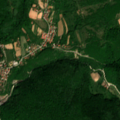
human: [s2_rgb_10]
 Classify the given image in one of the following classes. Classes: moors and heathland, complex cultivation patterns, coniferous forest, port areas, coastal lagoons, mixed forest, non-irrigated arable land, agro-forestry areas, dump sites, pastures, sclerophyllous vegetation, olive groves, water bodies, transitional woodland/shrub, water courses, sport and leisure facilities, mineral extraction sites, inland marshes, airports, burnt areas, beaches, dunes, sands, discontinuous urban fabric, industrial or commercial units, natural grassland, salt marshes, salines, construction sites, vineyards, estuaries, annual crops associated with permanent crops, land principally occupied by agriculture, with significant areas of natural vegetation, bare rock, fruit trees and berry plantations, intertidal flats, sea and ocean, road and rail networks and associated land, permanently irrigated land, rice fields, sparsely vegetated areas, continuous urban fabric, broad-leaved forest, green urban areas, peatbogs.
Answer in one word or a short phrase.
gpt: discontinuous urban fabric, complex cultivation patterns, broad-leaved forest, transitional woodland/shrub